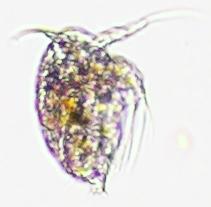
Label: Zooplankton